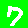
Digit: 7